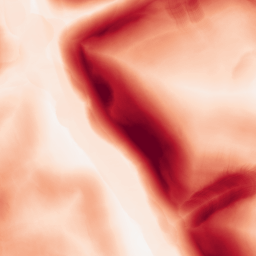
Category: morphological
Decomposition family: morphological_gradient
Decomposition parameters: size: 15
shape: disk
Upsampling method: quartic
Upsampling parameters: scale: 4
Upsampling scale: 4